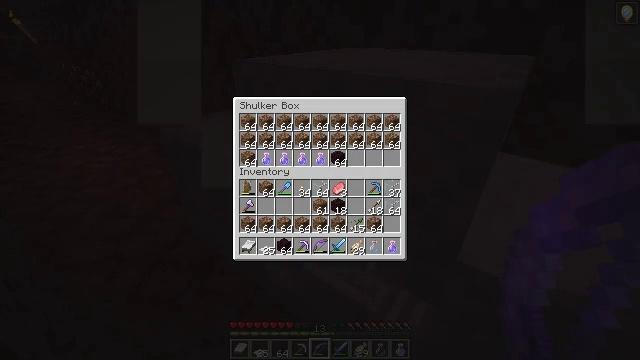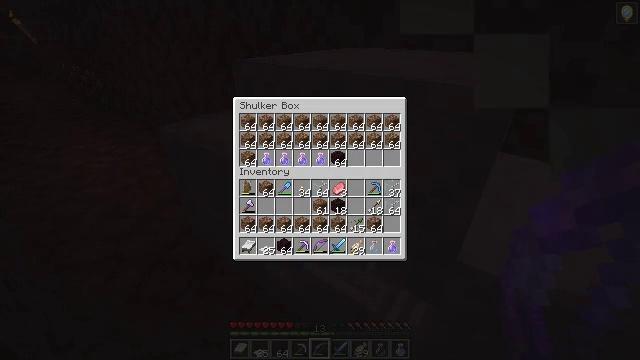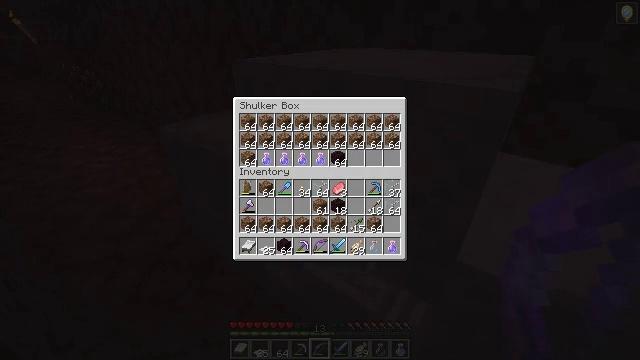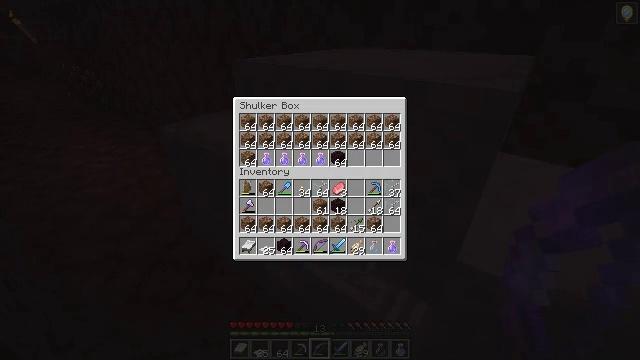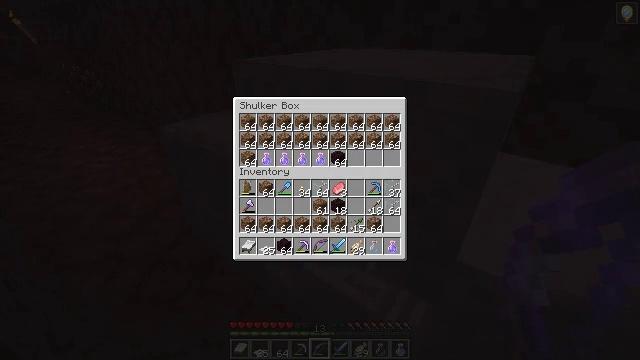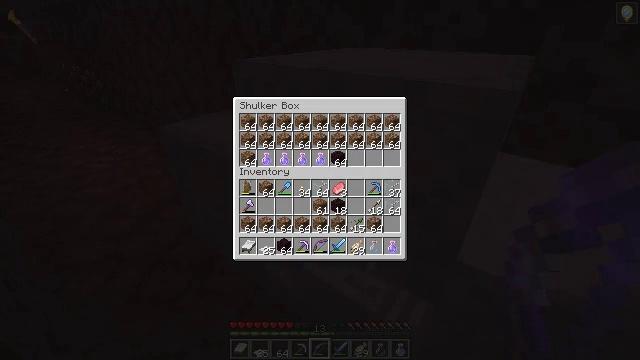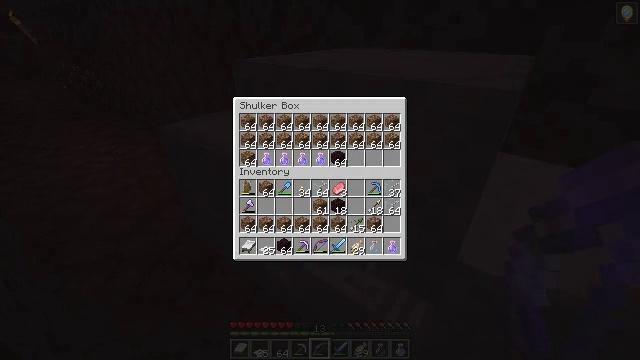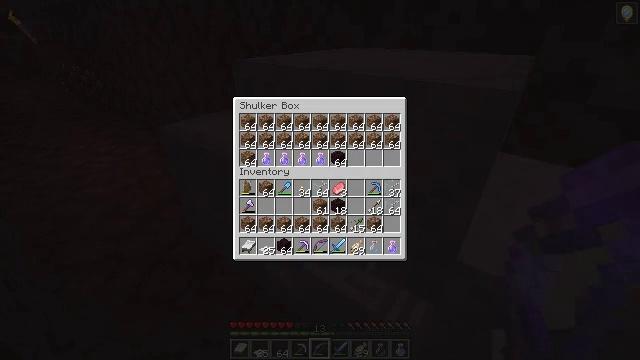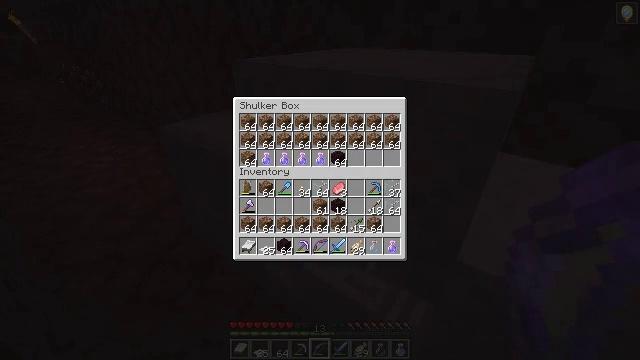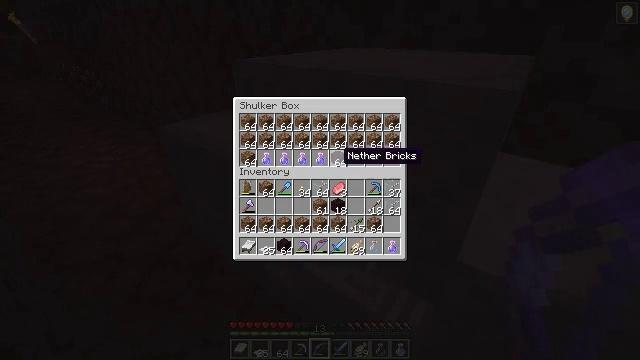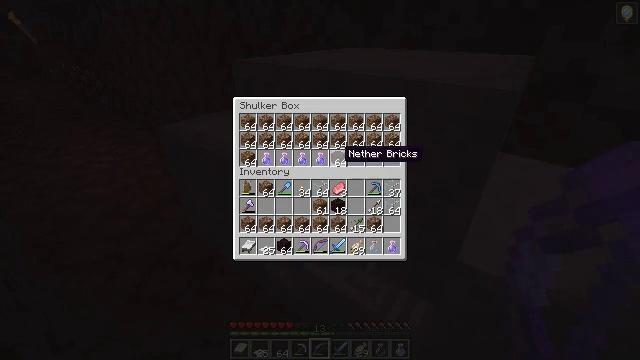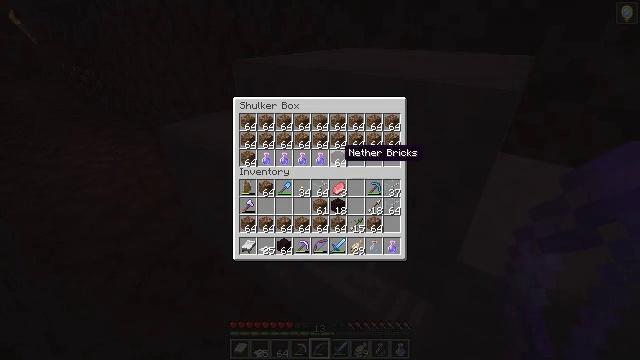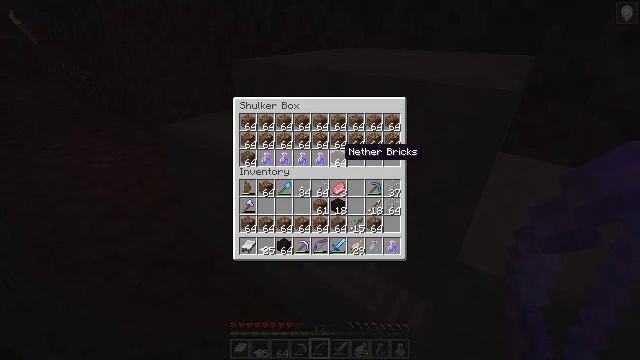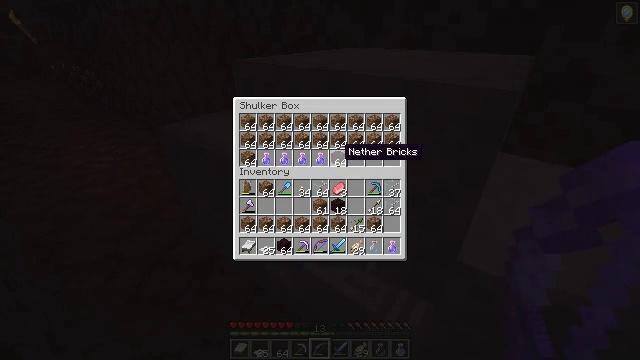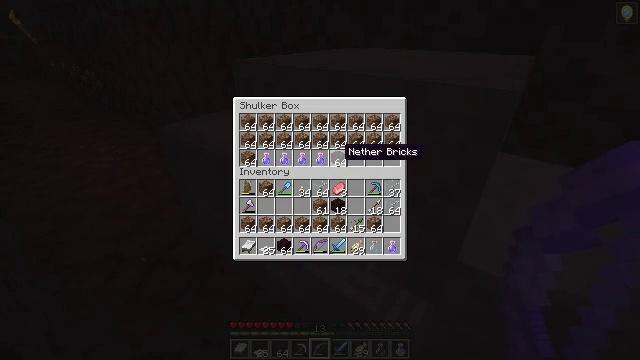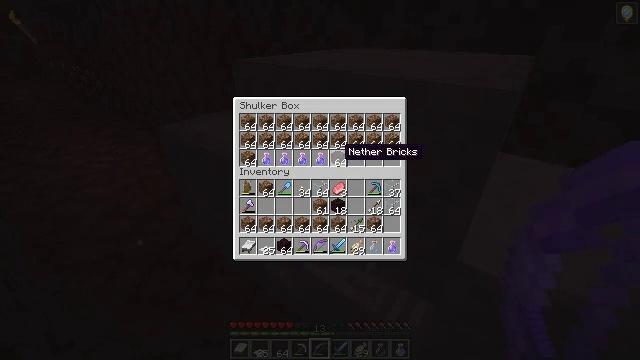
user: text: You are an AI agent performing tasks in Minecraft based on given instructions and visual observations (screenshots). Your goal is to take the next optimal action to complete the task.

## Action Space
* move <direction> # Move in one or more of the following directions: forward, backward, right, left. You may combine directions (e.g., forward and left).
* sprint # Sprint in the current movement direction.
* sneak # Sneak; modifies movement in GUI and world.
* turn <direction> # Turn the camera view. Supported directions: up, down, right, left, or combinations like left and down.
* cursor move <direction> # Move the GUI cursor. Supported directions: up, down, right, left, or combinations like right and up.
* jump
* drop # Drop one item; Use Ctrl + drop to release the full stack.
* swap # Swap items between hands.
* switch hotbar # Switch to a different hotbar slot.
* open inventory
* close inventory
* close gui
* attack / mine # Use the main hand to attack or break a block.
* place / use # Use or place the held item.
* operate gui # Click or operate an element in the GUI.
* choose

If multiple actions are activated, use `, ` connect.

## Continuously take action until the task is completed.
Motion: motion action
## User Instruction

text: Combine nether bricks to craft a nether brick slab.
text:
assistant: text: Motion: no_op
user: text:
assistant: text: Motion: no_op
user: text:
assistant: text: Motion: no_op
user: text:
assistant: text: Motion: no_op
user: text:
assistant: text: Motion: no_op
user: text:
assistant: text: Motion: no_op
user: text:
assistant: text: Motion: no_op
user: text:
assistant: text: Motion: no_op
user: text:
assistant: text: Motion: no_op
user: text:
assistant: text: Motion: no_op
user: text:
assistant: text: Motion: sneak
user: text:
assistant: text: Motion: sneak
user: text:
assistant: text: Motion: sneak
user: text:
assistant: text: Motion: sneak
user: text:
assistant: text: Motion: sneak
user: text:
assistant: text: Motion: sneak, choose
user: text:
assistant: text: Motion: sneak, choose
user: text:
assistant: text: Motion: sneak
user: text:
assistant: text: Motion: sneak
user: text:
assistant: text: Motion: no_op
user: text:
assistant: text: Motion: close gui
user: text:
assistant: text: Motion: turn right, open inventory
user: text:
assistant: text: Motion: turn right
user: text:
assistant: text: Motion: turn right
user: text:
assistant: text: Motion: turn right
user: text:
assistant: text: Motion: turn right
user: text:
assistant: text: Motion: turn right
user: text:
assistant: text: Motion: turn right
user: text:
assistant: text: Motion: turn right
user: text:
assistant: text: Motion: turn right